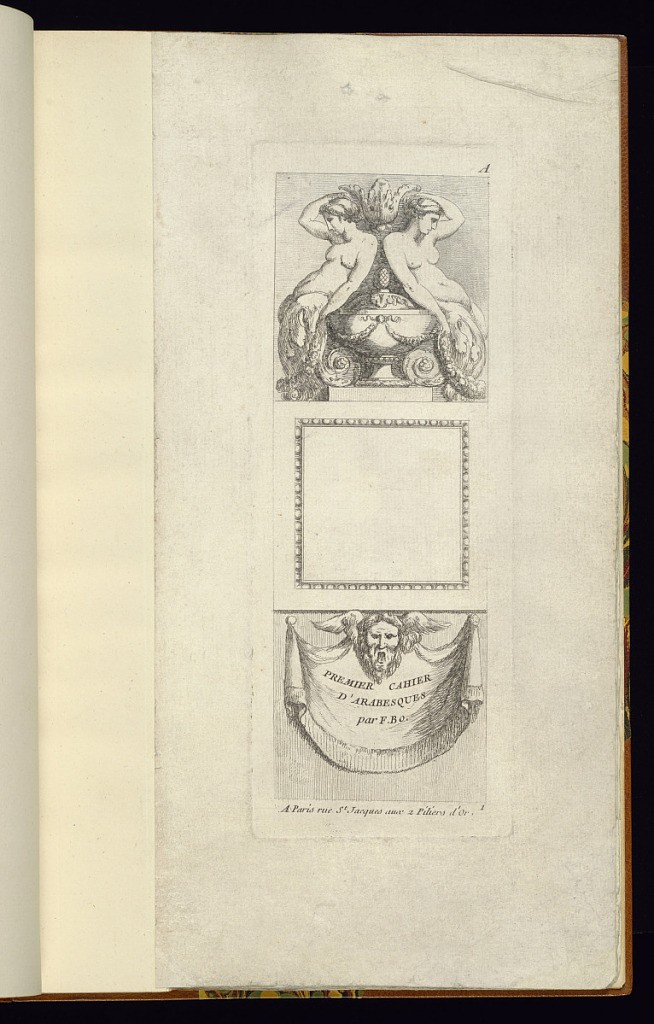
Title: Title Page
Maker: Juste-François Boucher, French, 1736 – 1782
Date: ca. 1775
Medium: Etching on cream laid paper
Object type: Print
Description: Arabesque designs divided in three registers. The top section features female anguipeds leaning with their backs against a censer between them; the middle register is a border of egg and dart; and the bottom section depicts a drapery with the title printed on it, pinned by a mascaron.